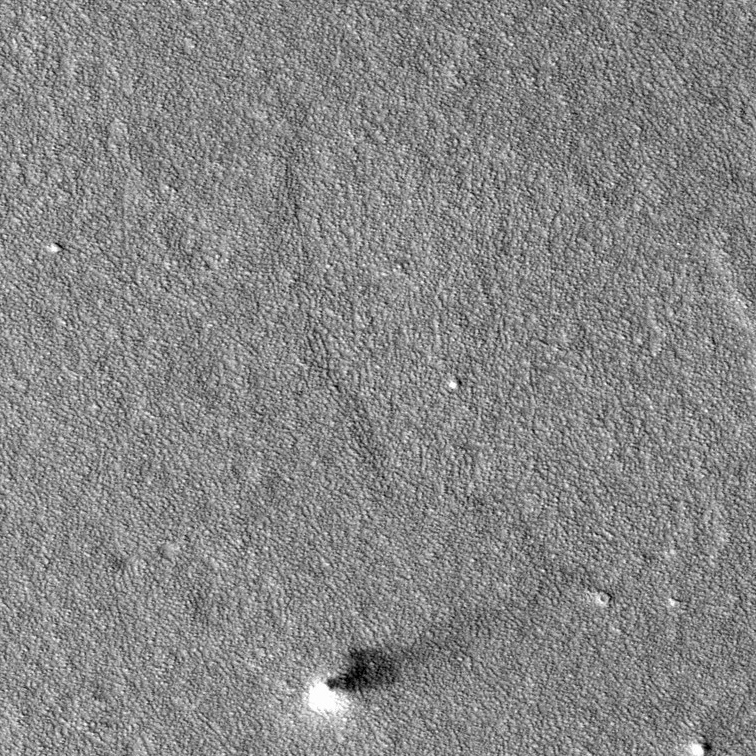
Label: dustdevil